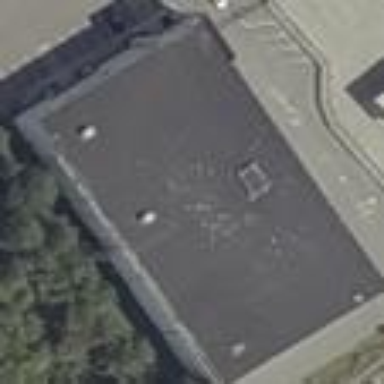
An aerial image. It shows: Warehouse building used for storage rental services.